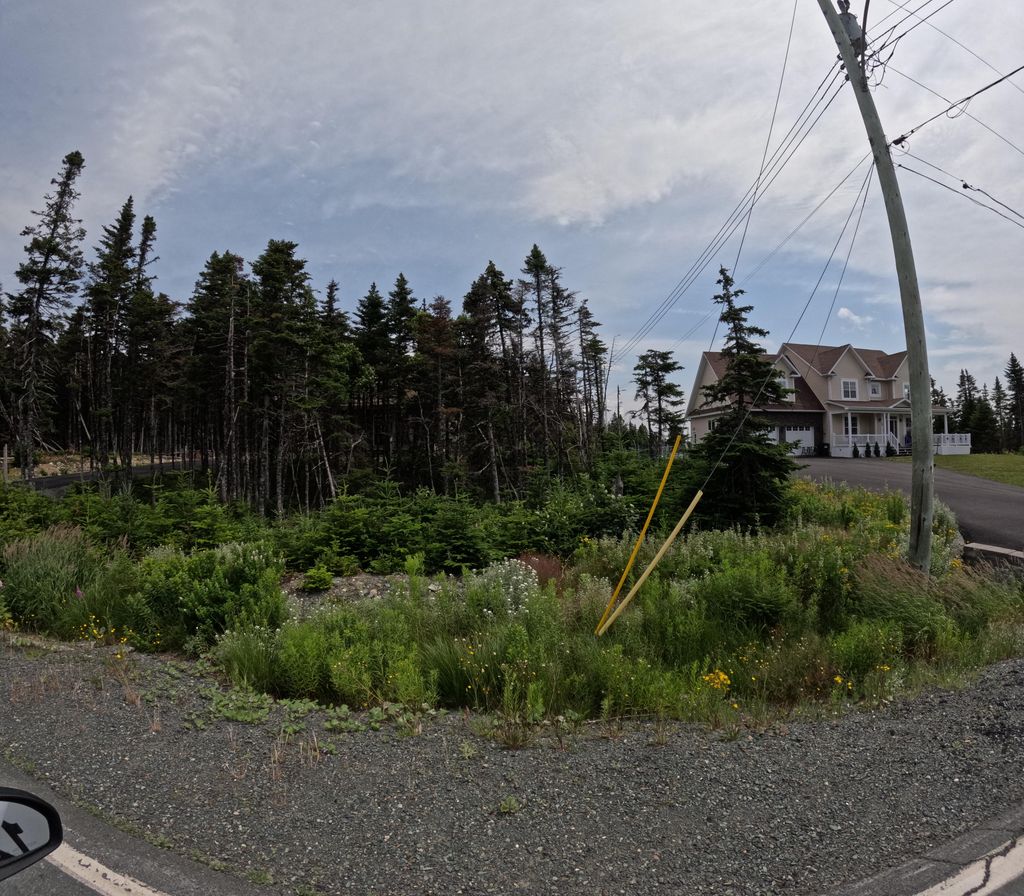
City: st_johns